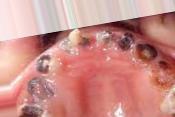
Condition: Caries